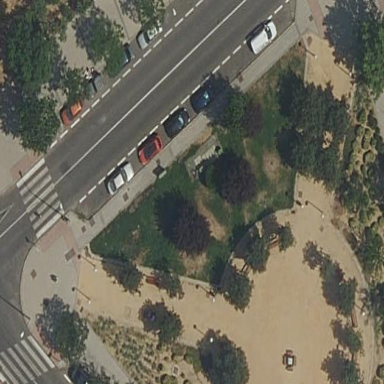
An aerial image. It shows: Garden with kerb border.